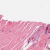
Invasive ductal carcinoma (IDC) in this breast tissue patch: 0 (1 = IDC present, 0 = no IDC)